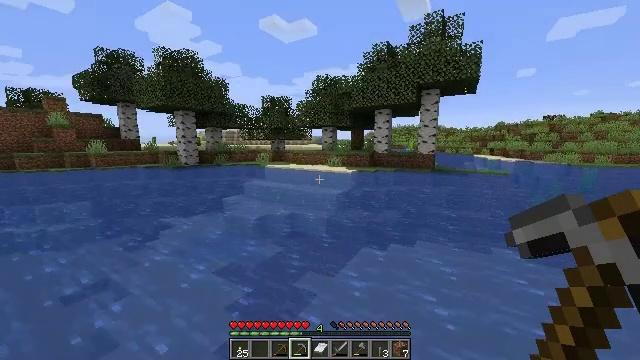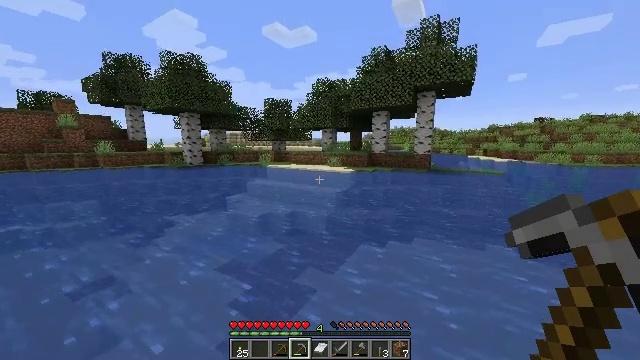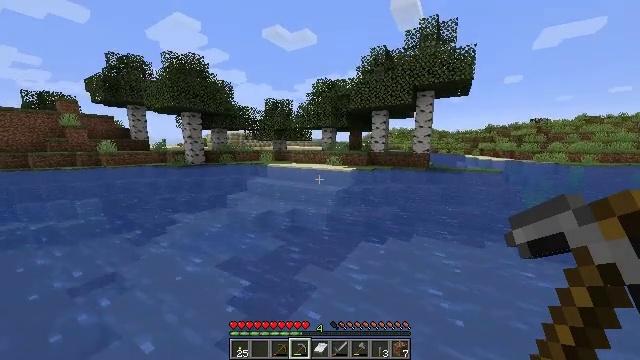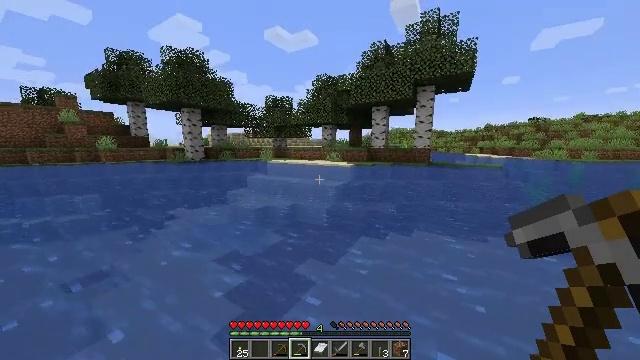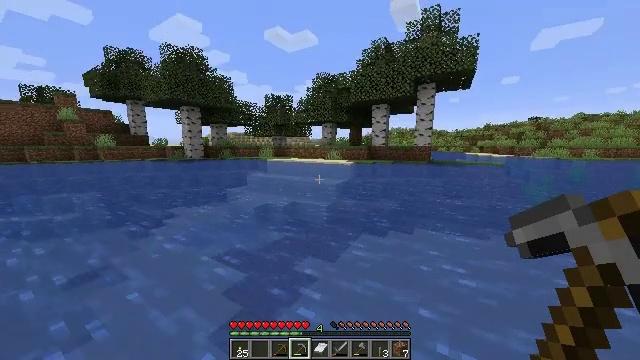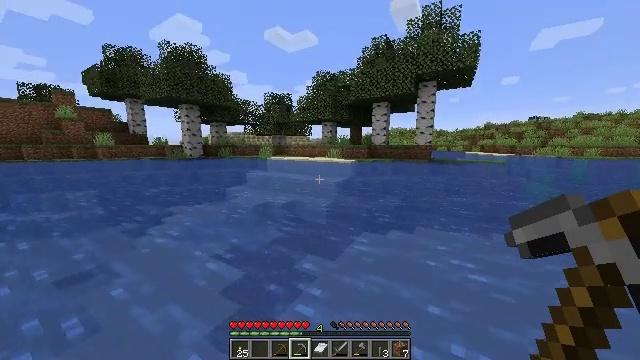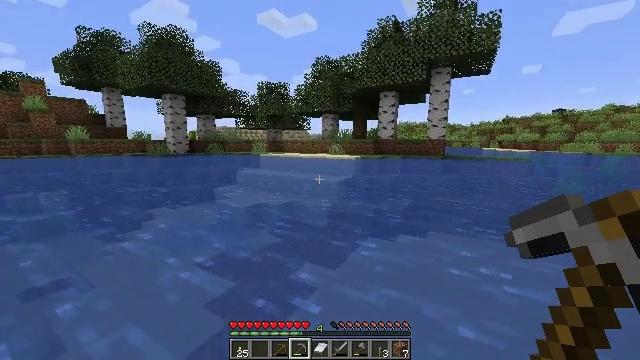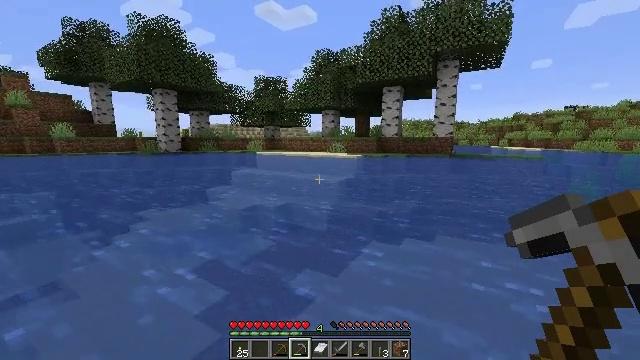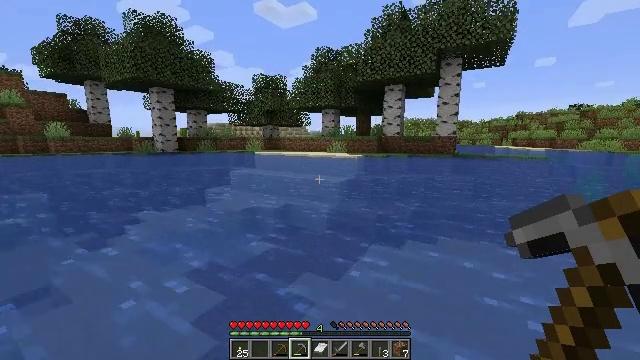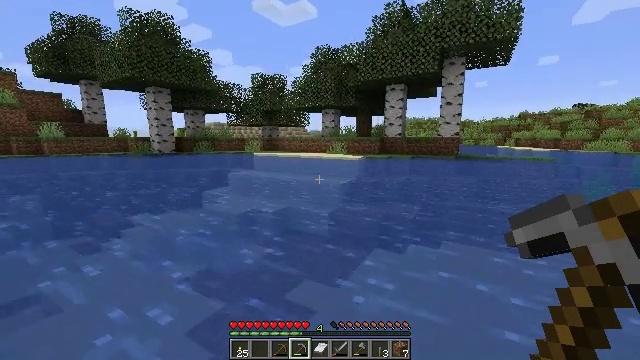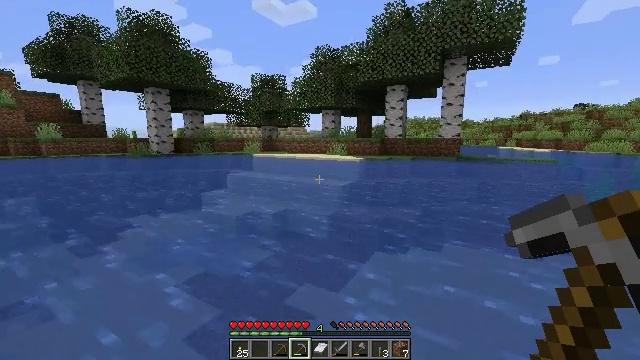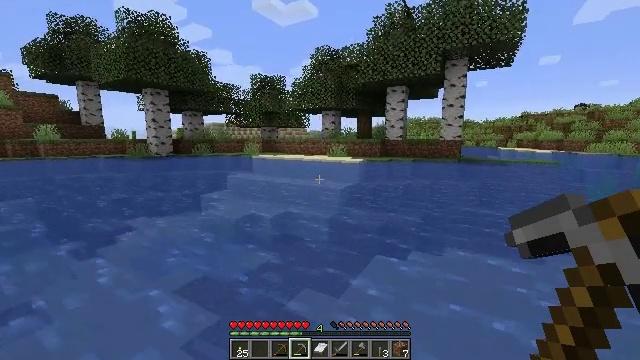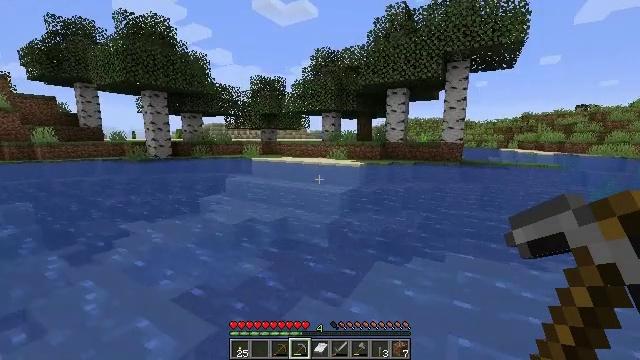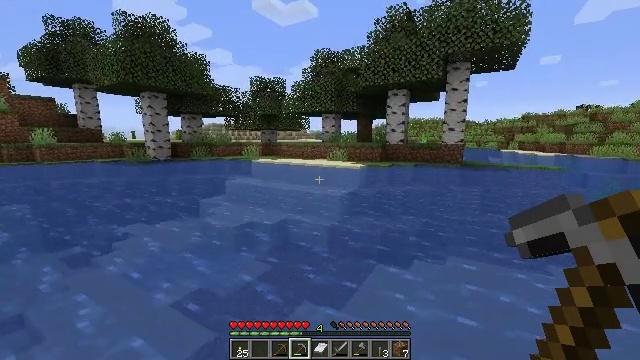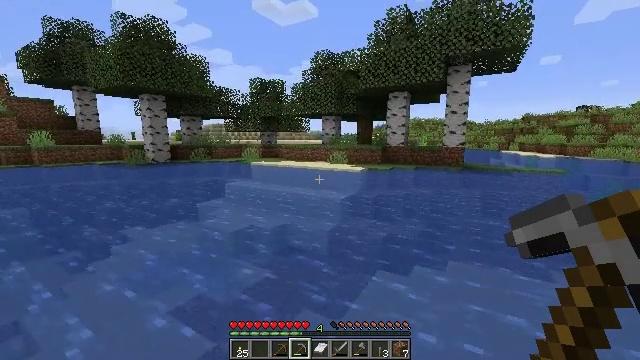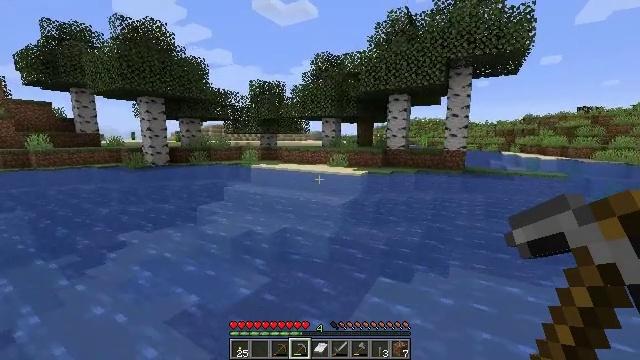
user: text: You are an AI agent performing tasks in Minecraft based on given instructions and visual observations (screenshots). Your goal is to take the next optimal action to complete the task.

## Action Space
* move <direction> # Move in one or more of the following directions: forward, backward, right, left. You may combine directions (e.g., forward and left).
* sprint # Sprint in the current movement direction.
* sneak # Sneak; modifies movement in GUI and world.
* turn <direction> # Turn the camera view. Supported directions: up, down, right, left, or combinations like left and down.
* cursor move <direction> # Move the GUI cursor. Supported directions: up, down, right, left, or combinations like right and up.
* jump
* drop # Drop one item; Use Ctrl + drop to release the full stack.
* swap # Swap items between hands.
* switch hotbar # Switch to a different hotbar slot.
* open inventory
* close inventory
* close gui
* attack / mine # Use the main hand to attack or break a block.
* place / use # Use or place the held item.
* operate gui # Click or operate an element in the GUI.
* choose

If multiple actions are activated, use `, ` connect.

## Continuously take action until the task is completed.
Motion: motion action
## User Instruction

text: Mine the sugar cane near rivers.
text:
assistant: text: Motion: move forward, sprint, jump
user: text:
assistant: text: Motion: move forward, sprint, jump
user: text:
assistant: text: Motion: move forward, sprint, jump
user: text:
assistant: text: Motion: move forward, sprint, jump
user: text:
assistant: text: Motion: move forward, sprint, jump
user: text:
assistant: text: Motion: move forward, sprint, jump
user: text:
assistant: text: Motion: move forward, sprint, jump
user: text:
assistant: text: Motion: move forward, sprint, jump
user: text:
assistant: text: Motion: move forward, sprint, jump
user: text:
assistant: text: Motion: move forward, sprint, jump
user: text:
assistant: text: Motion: move forward, sprint, jump
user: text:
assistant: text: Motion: move forward, sprint, jump
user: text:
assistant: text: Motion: move forward, sprint, jump
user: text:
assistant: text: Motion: move forward, sprint, jump
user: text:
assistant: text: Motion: move forward, sprint, jump
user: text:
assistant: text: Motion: move forward, sprint, jump
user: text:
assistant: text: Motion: move forward, sprint, jump
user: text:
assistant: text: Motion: move forward, sprint, jump
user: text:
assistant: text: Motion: move forward, sprint, jump
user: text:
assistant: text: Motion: move forward, sprint, jump
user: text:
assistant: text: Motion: move forward, sprint, jump
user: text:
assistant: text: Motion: move forward, sprint, jump
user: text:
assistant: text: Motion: move forward, sprint, jump
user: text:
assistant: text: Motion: move forward, sprint, jump
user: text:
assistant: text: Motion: move forward, sprint, jump
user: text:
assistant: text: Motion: move forward, sprint, jump
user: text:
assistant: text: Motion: move forward, sprint, jump
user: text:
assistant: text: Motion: move forward, sprint, jump
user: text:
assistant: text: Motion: move forward, sprint, jump
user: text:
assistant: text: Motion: move forward, sprint, jump